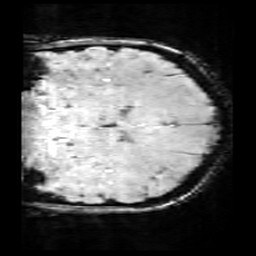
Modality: SWI
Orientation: coronal
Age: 12
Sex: female
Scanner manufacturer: siemens
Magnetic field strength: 3 T
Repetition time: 0.027 s
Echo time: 0.02 s